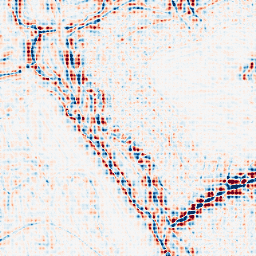
Category: wavelet
Decomposition family: wavelet_dwt
Decomposition parameters: wavelet: coif2
level: 3
Upsampling method: sinc_blackman
Upsampling parameters: scale: 8
kernel_size: 8
Upsampling scale: 8